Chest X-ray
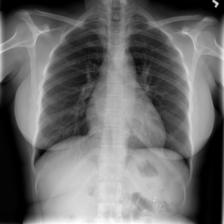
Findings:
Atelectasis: negative
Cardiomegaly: negative
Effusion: negative
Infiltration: negative
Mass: negative
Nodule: negative
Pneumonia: negative
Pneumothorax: negative
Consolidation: negative
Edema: negative
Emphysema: negative
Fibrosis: negative
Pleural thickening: negative
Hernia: negative